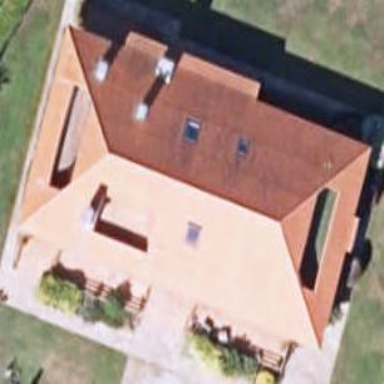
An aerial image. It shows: Simple and straightforward house.